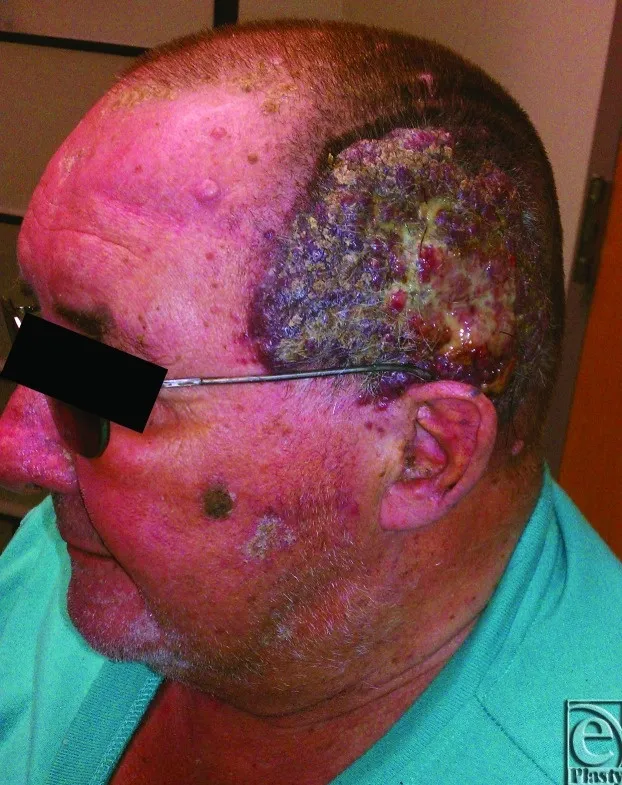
The left scalp lesion upon initial presentation to our clinic.
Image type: medical_photograph (skin_photograph)